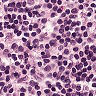
Metastatic tissue present: no